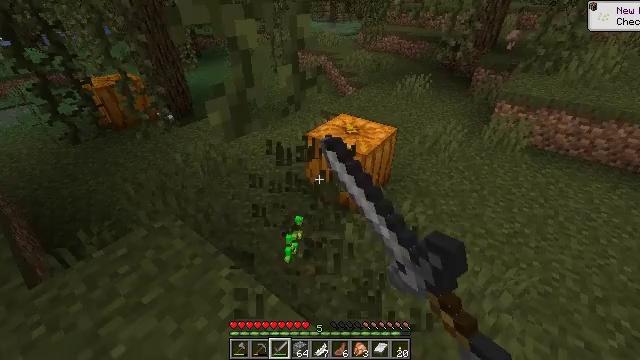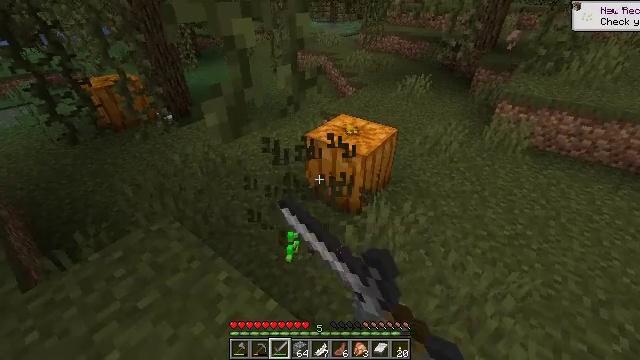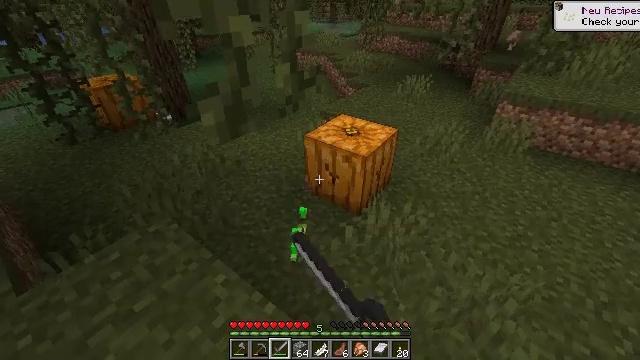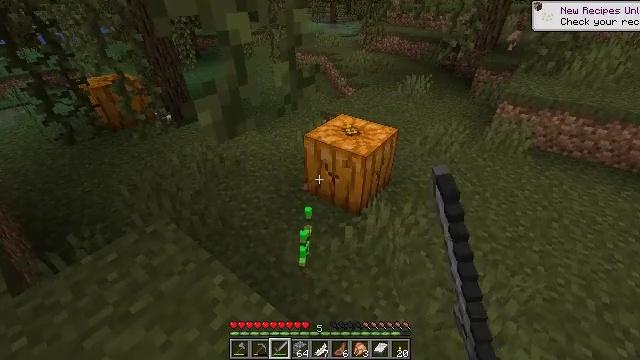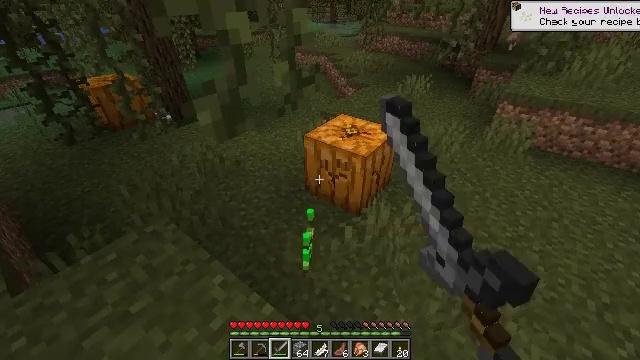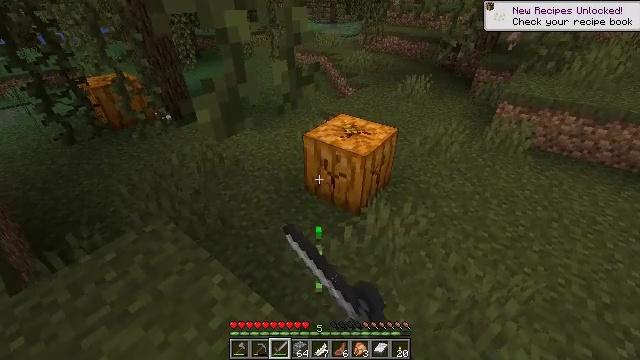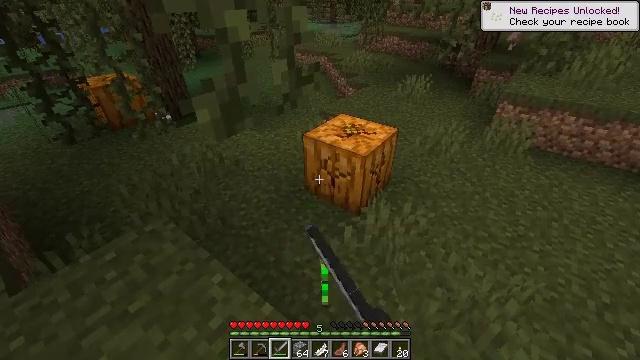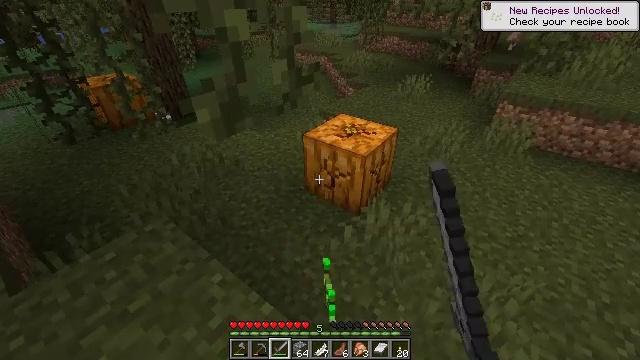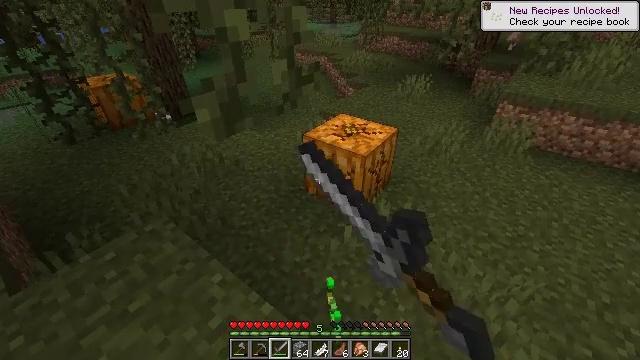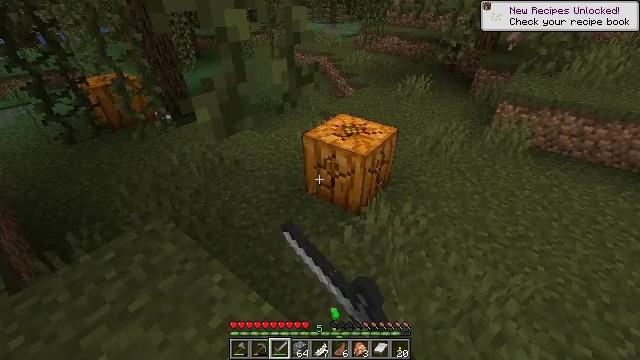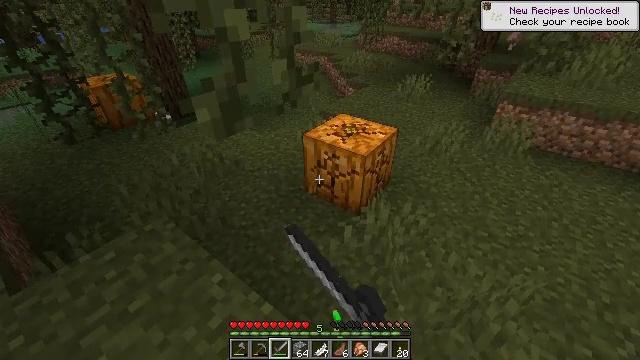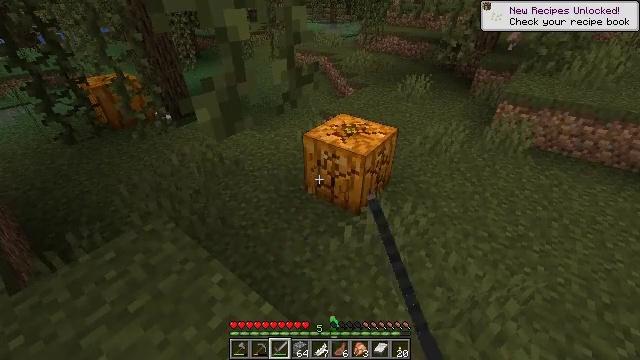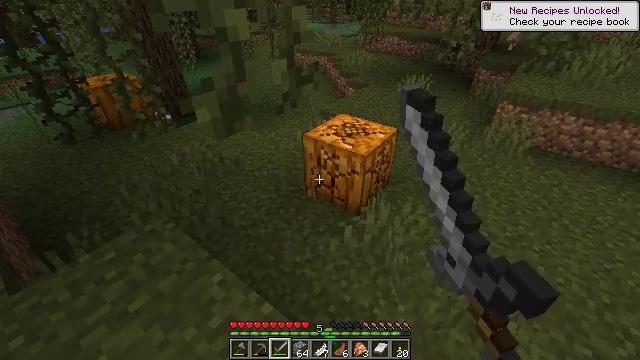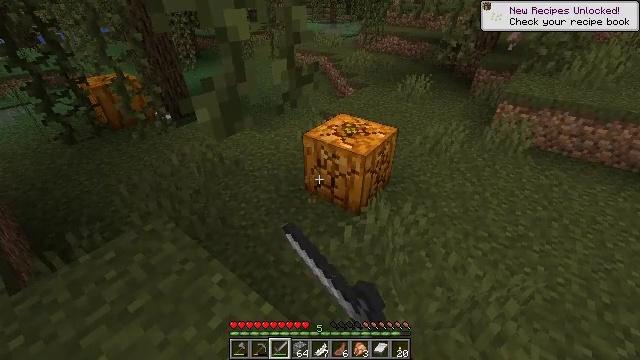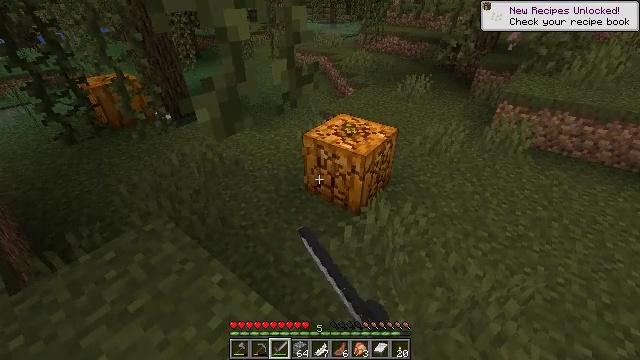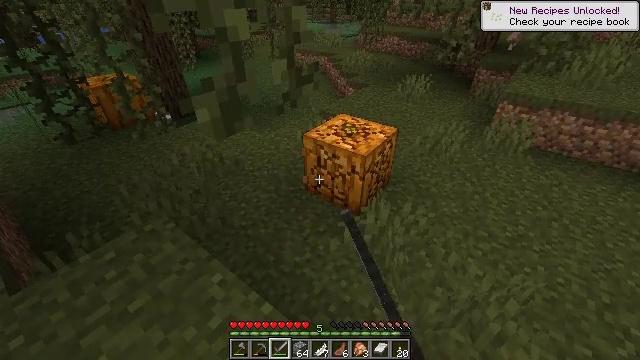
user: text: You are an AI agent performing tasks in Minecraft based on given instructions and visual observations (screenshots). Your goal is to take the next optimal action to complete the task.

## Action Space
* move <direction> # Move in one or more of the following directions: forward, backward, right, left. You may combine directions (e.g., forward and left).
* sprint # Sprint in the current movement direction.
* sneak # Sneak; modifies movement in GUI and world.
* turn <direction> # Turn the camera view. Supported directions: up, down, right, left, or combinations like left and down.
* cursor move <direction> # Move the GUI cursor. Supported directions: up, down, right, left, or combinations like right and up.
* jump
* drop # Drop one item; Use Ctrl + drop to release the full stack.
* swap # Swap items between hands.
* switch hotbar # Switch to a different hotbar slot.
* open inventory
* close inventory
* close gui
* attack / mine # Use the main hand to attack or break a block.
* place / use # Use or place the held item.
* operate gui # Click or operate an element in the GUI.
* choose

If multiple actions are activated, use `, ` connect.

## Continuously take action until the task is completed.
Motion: motion action
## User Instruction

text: Mine the pumpkin from the ground.
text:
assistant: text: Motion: attack / mine
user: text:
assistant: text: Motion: attack / mine
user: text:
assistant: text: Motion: attack / mine
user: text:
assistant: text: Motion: attack / mine
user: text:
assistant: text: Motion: attack / mine
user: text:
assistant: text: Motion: attack / mine
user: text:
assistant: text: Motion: attack / mine
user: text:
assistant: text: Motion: attack / mine
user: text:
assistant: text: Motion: attack / mine
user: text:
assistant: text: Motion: attack / mine
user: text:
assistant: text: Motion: attack / mine
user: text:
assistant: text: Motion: attack / mine
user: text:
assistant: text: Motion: attack / mine
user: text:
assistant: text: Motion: attack / mine
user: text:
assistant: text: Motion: attack / mine
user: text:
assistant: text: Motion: attack / mine
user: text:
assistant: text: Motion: attack / mine
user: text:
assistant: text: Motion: move forward, attack / mine
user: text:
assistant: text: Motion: move forward, attack / mine
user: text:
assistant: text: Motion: move forward, attack / mine
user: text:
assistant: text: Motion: move forward, attack / mine
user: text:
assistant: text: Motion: move forward, attack / mine
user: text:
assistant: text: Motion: attack / mine